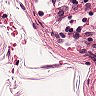
Metastatic tissue present: no